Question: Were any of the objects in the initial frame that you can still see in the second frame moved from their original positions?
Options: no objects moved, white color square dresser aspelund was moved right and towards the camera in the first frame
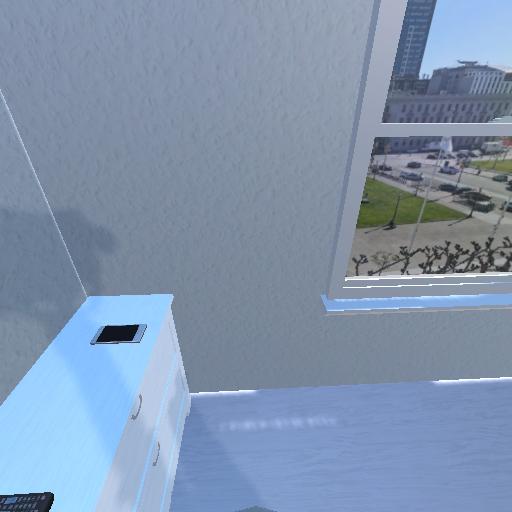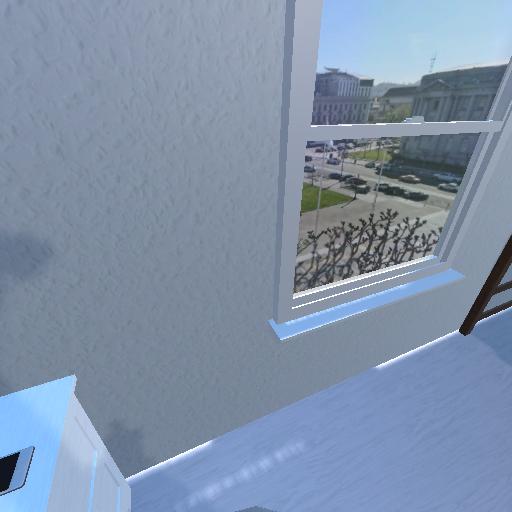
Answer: no objects moved